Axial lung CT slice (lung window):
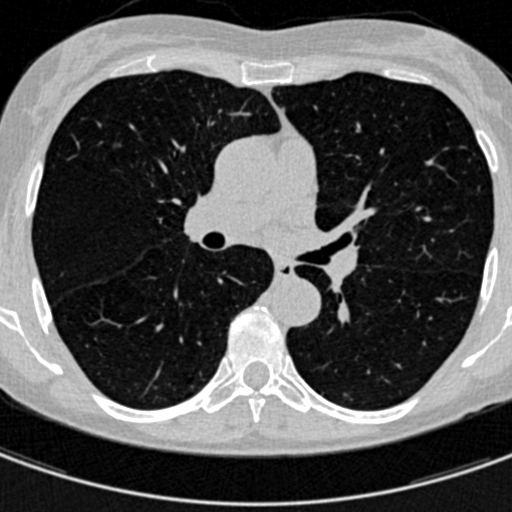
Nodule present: no